Field crop: maize
Growth stage: 2
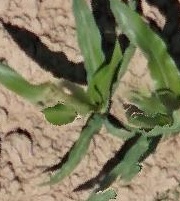
Species: maize